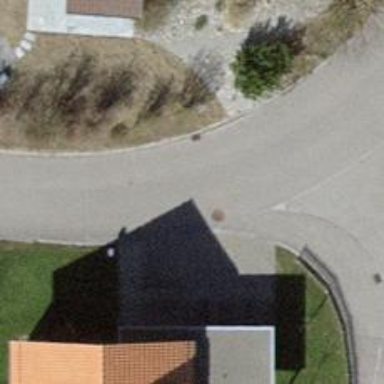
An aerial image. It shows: Asphalt road in residential area.